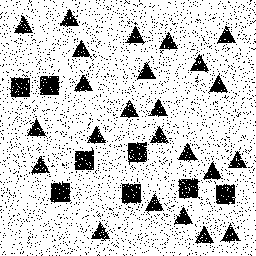
Squares: 8
Triangles: 24
Stars: 0
Total shapes: 32